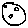
Label: moon